【题型】选择题　【知识点】平面几何　【难度】medium
“奔驰定理”因其几何表示酷似奔驰的标志得来，是平面向量中一个非常优美的结论．奔驰定理与三角形四心（重心、内心、外心、垂心）有着神秘的关联．它的具体内容是：已知$M$是$\triangle ABC$内一点，$\triangle BMC$，$\triangle AMC$，$\triangle AMB$的面积分别为$S_A,S_B,S_C$，且$S_A\cdot\overrightarrow{MA}+S_B\cdot\overrightarrow{MB}+S_C\cdot\overrightarrow{MC}=\vec{0}$．以下命题正确的有（\quad）

\vspace{1em}
\noindent
A. 若$S_A:S_B:S_C=1:1:1$，则$M$为$\triangle AMC$的重心

\vspace{0.5em}
\noindent
B. 若$M$为$\triangle ABC$的内心，则$BC\cdot\overrightarrow{MA}+AC\cdot\overrightarrow{MB}+AB\cdot\overrightarrow{MC}=\vec{0}$

\vspace{0.5em}
\noindent
C. 若$M$为$\triangle ABC$的外心，则$(\overrightarrow{MA}+\overrightarrow{MB})\cdot\overrightarrow{AB}=(\overrightarrow{MB}+\overrightarrow{MC})\cdot\overrightarrow{BC}=(\overrightarrow{MA}+\overrightarrow{MC})\cdot\overrightarrow{AC}=0$

\vspace{0.5em}
\noindent
D. 若$M$为$\triangle ABC$的垂心，$3\overrightarrow{MA}+4\overrightarrow{MB}+5\overrightarrow{MC}=\vec{0}$，则$\cos\angle AMB=-\frac{\sqrt{6}}{6}$
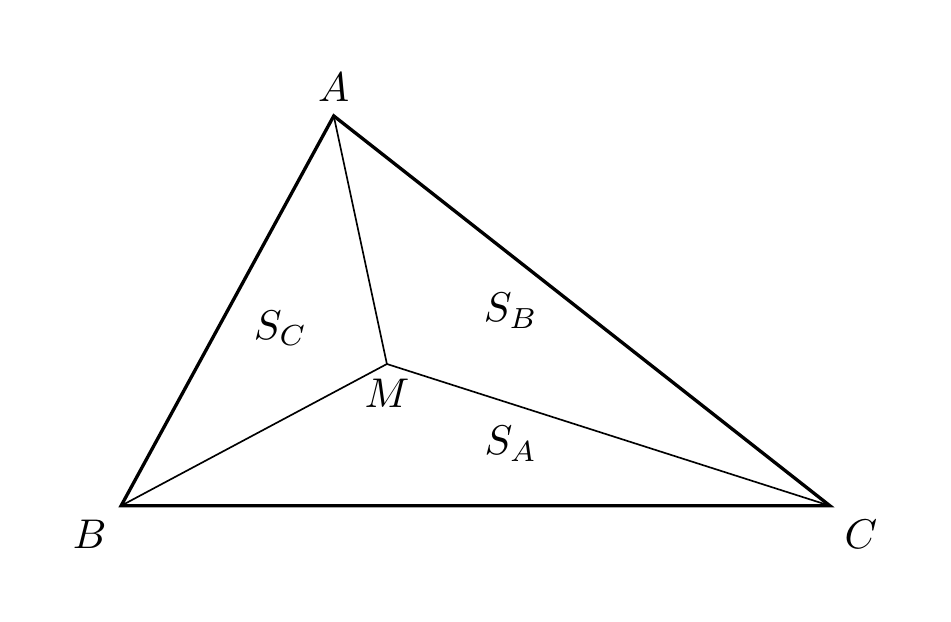
【解答】
\noindent
【答案】$\boldsymbol{ABC}$

\vspace{0.5em}
\noindent
【分析】对于A，根据已知条件及奔驰定理，结合三角形重心的性质即可求解；
对于B，根据三角形内心的性质及三角形的面积公式，结合奔驰定理即可求解；
对于C，利用三角形外心的定义及向量的线性运算即可求解；
对于D，利用三角形的垂心的定义及三角形的面积公式，结合奔驰定理及锐角三角函数即可求解.

\vspace{0.5em}
\noindent
【解答】解：A选项，取$BC$的中点$D$，连接$MD$，$AM$，如图所示

\vspace{0.5em}
\noindent
由$S_A:S_B:S_C=1:1:1$，则$\overrightarrow{MA}+\overrightarrow{MB}+\overrightarrow{MC}=\vec{0}$，

\vspace{0.5em}
\noindent
$\therefore 2\overrightarrow{MD}=\overrightarrow{MB}+\overrightarrow{MC}=-\overrightarrow{MA}$，

\vspace{0.5em}
\noindent
$\therefore A,M,D$三点共线，且$\overrightarrow{AM}=\frac{2}{3}\overrightarrow{AD}$，

\vspace{0.5em}
\noindent
设$E,F$分别为$AB,AC$的中点，同理可得$\overrightarrow{CM}=\frac{2}{3}\overrightarrow{CE}$，$\overrightarrow{BM}=\frac{2}{3}\overrightarrow{BF}$，

\vspace{0.5em}
\noindent
$\therefore M$为$\triangle AMC$的重心，故A选项正确；

\vspace{0.5em}
\noindent
B选项，由$M$为$\triangle ABC$的内心，则可设内切圆半径为$r$，如图所示

\vspace{0.5em}
\noindent
则$S_A=\frac{1}{2}BC\cdot r,S_B=\frac{1}{2}AC\cdot r,S_C=\frac{1}{2}AB\cdot r$，
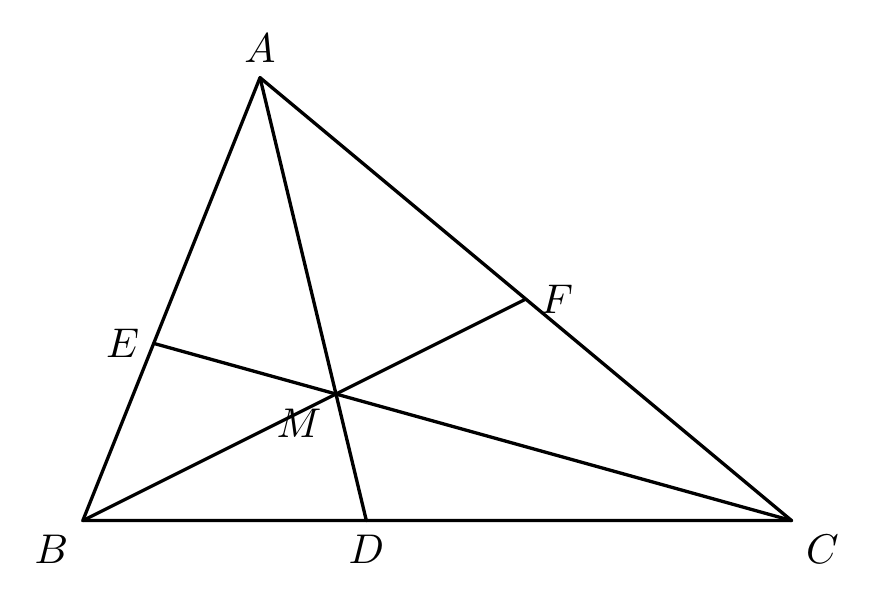
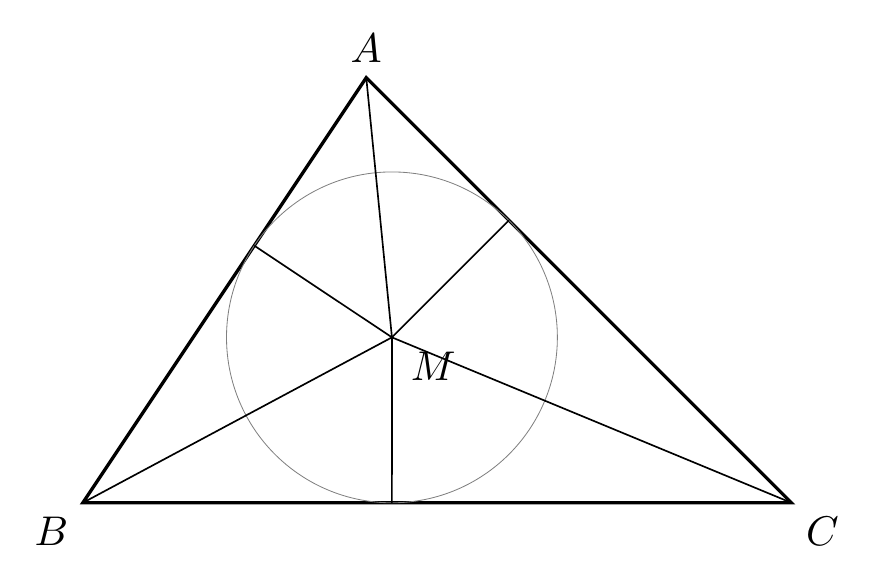